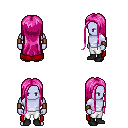
a pixel art fantasy rpg character, male body template, dark elf, purple skin, red cape, white pants, pink extra-long hairstyle, leather bracers, black shoes, four views (front, back, left, right), 2x2 character sprite sheet, small pixel art, hard edges, no anti-aliasing